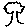
Label: tree